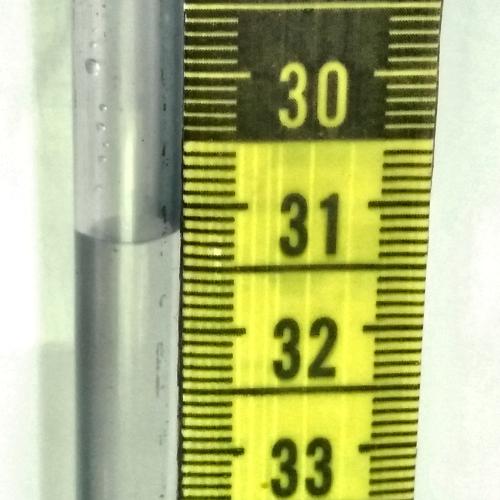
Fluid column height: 31.2 cm